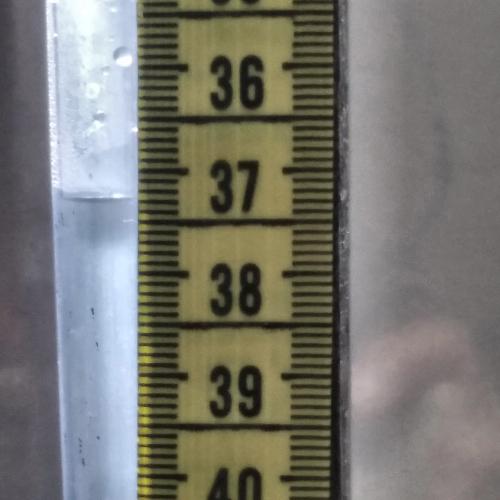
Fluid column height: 37.3 cm